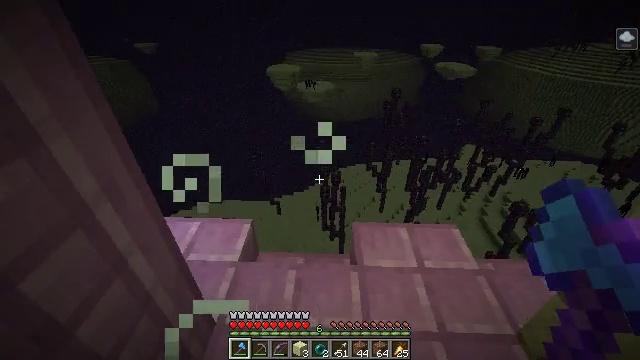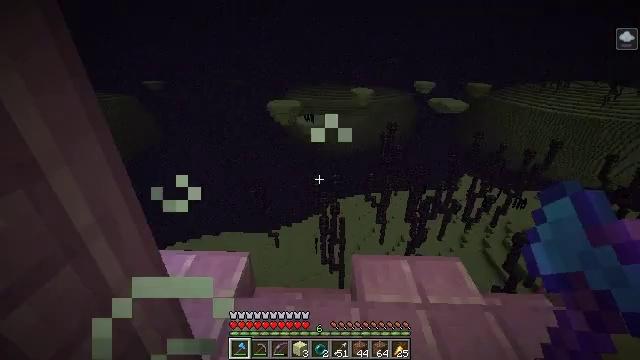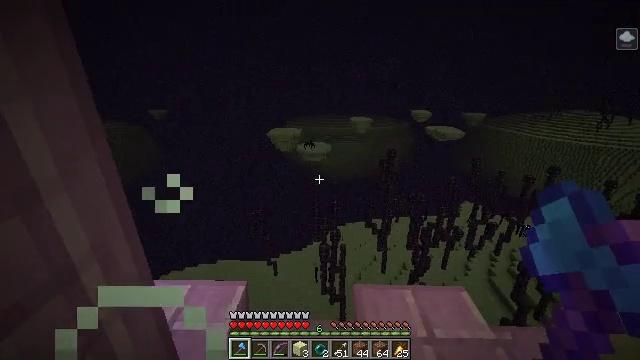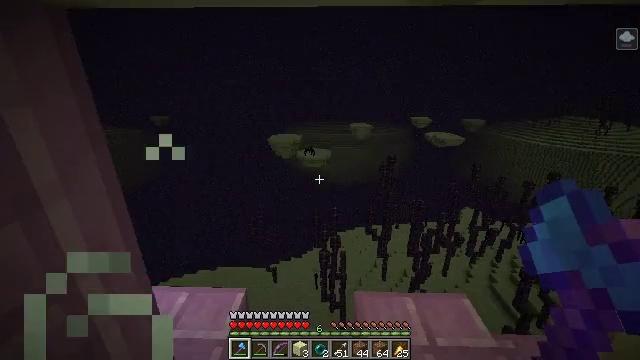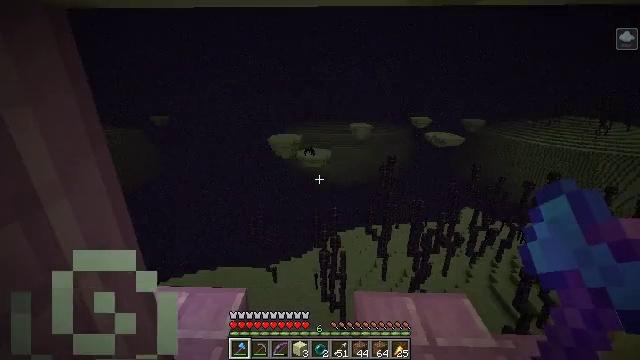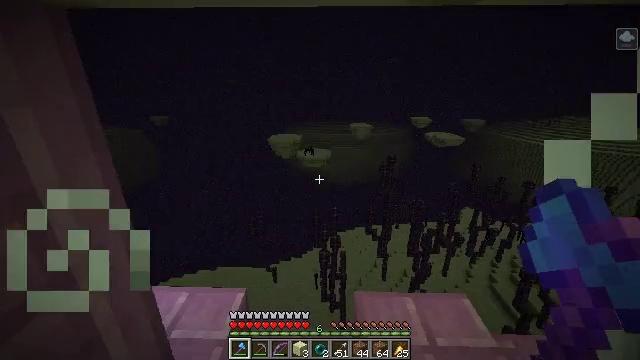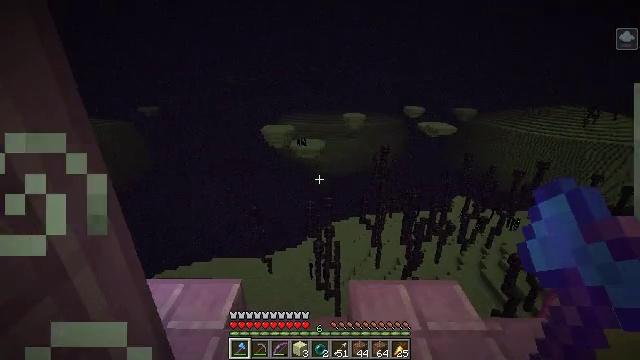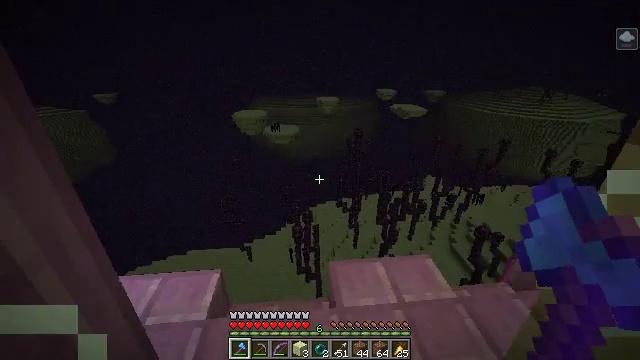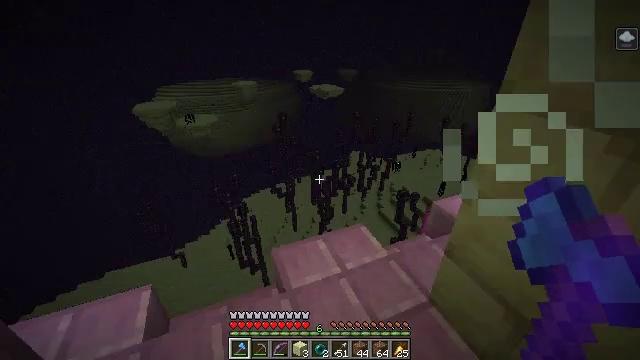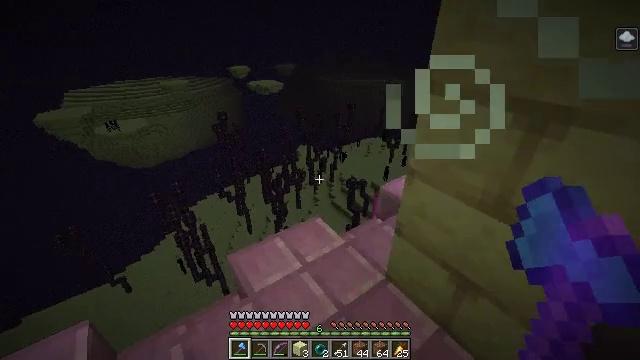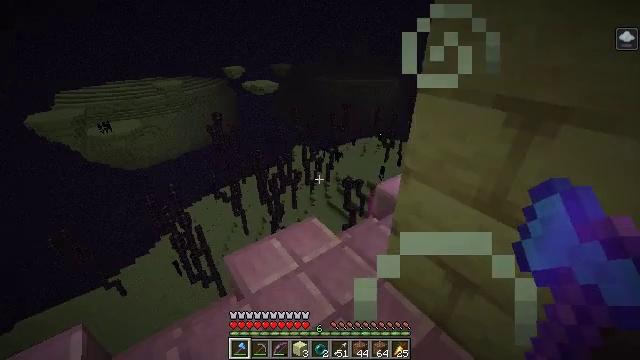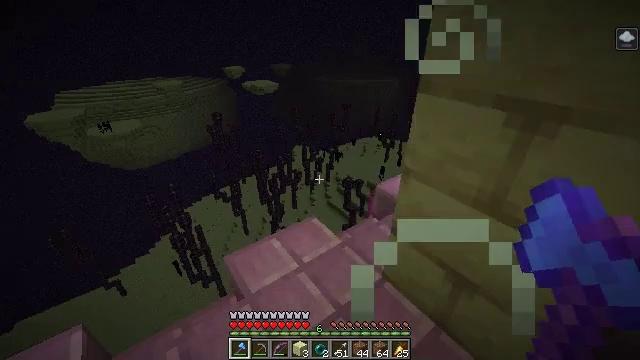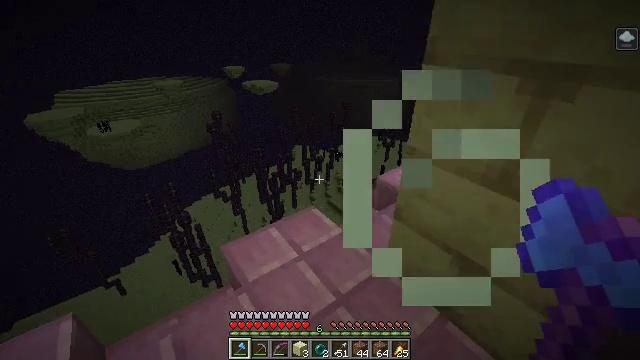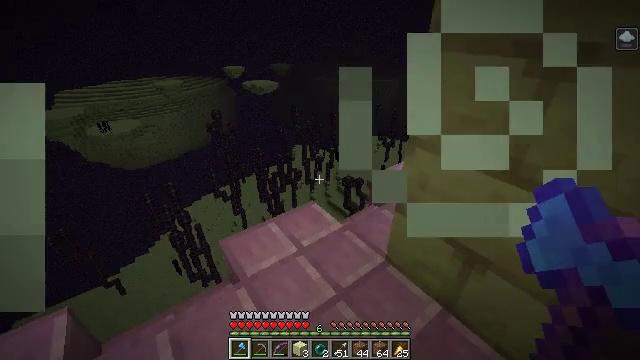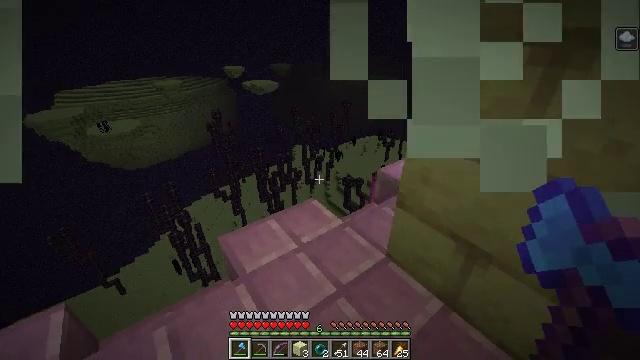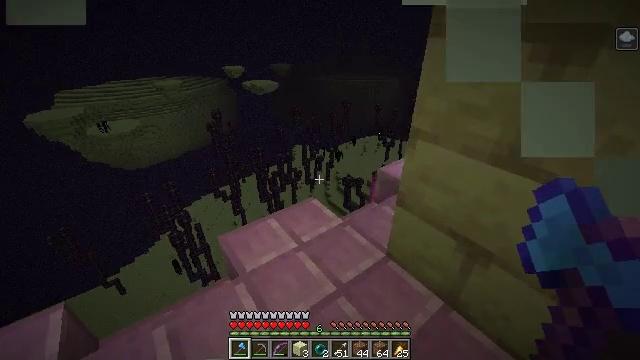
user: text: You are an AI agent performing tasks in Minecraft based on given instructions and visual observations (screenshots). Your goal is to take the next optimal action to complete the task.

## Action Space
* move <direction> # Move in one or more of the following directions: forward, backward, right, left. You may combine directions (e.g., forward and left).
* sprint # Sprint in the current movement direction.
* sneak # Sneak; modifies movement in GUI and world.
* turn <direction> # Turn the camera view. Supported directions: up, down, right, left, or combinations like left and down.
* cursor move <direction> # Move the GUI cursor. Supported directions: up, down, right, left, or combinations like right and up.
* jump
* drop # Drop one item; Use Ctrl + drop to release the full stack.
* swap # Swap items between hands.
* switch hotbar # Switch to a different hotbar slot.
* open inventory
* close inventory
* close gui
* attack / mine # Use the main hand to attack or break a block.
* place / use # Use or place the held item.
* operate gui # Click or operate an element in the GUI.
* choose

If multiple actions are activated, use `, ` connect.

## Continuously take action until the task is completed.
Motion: motion action
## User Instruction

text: Harvest the end rod for use.
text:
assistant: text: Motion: turn up
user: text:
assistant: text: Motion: turn up
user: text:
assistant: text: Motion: turn up
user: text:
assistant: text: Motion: no_op
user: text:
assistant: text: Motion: no_op
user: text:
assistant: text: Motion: turn right and down
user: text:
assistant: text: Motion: turn right and down
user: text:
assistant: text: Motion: turn right and down
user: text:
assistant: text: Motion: turn right and down
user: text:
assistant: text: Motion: turn right
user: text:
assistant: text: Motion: sneak
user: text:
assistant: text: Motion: sneak
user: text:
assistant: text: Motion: sneak
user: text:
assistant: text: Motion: sneak
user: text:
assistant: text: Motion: sneak
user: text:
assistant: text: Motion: sneak
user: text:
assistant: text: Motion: sneak
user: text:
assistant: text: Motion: sneak
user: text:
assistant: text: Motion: sneak
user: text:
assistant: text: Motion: move forward, sneak
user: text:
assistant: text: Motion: move forward, sneak, turn right and up
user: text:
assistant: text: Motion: move forward, sneak, turn right and up
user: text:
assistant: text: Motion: move forward, sneak, turn right and up
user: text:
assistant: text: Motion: move forward, sneak
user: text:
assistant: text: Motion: move forward, sneak
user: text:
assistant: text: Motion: move forward, sneak
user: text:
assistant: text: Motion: sneak, turn up
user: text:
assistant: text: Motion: sneak
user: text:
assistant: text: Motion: sneak, turn left
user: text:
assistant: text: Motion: sneak, turn left